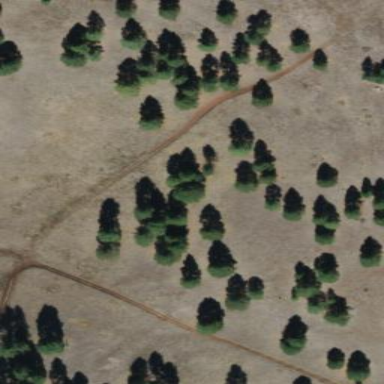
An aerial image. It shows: Evergreen woodland with needle-leaved trees.